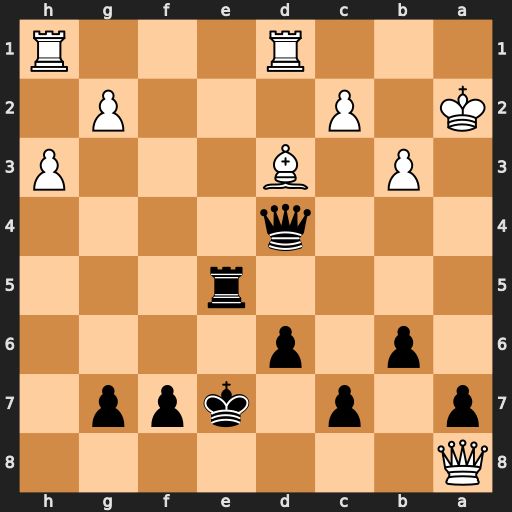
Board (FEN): Q7/p1p1kpp1/1p1p4/4r3/3q4/1P1B3P/K1P3P1/3R3R
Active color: b
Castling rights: -
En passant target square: -
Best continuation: Ra5+ Kb1 Ra1#